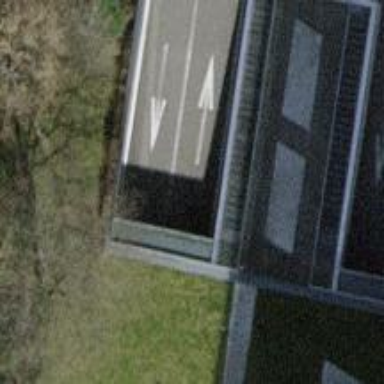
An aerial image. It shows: Driveway tunnel under the road.